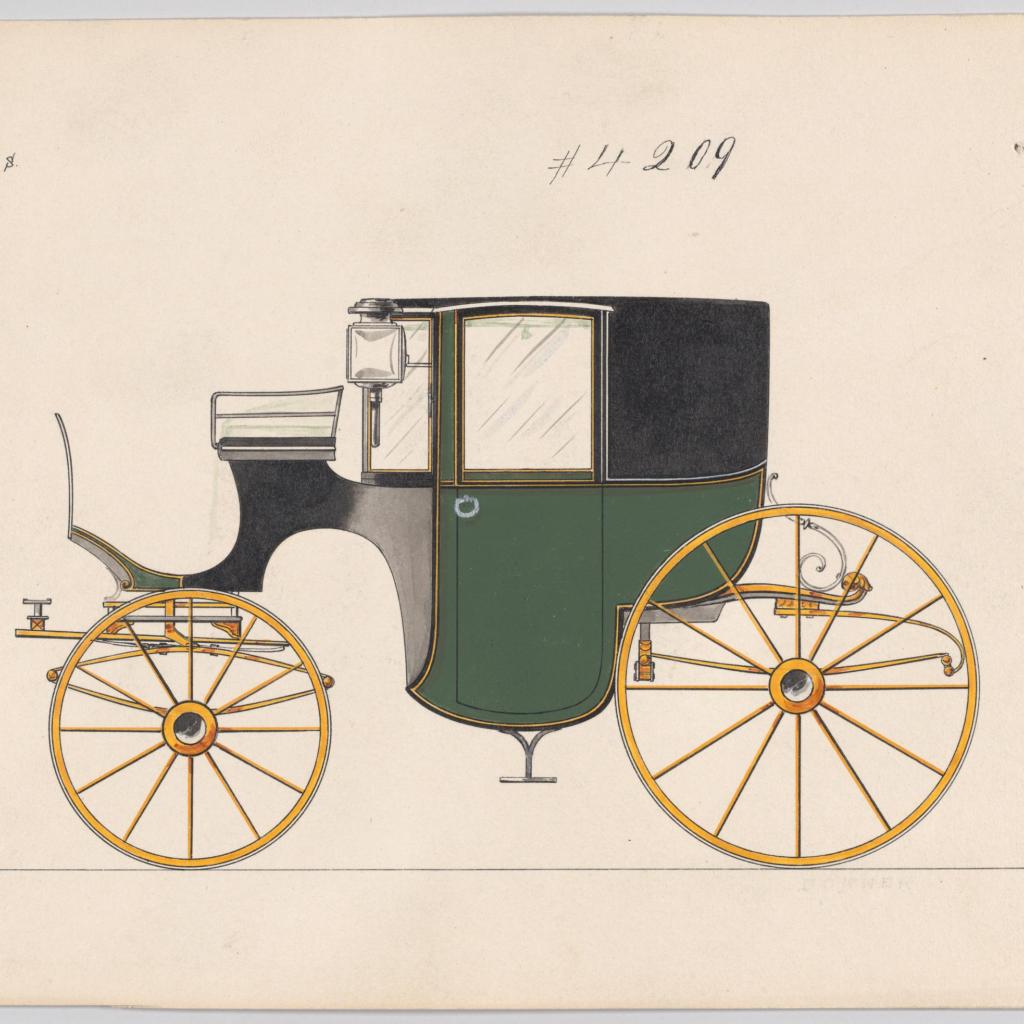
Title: Coupé #4209
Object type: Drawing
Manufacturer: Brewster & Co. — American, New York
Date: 1893
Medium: Pen and black ink, watercolor and gouache
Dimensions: sheet: 6 5/16 x 9 1/2 in. (16 x 24.1 cm)
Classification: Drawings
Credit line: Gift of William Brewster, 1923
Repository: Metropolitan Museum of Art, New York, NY